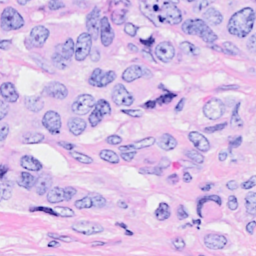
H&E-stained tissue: Breast